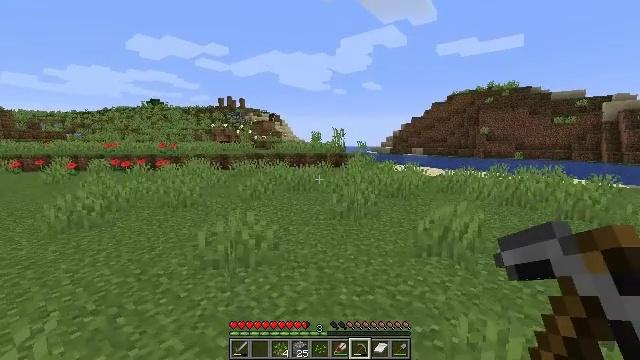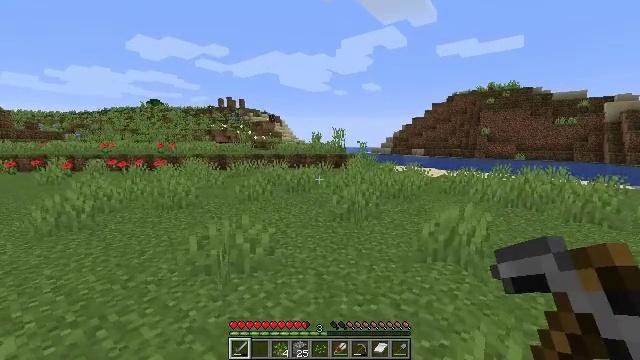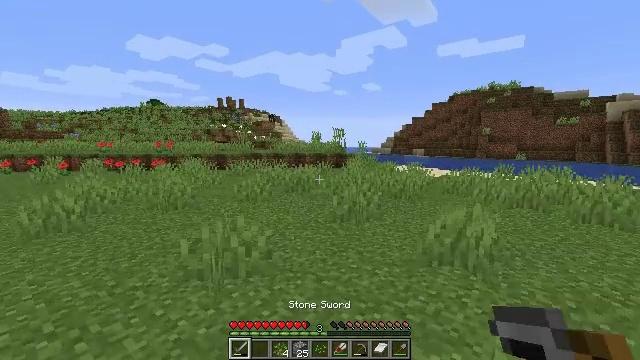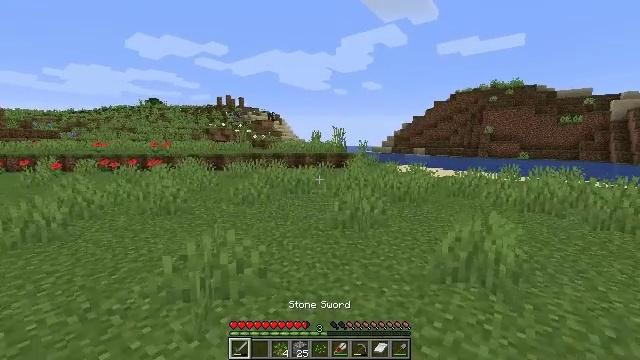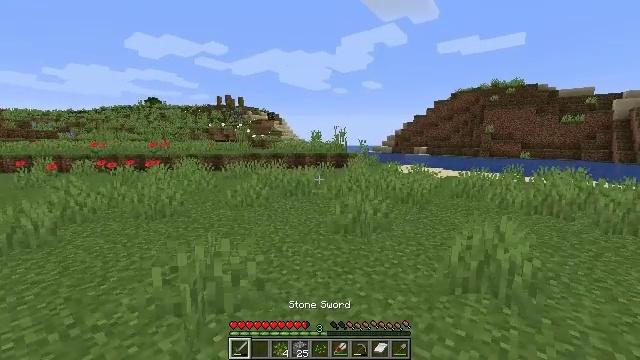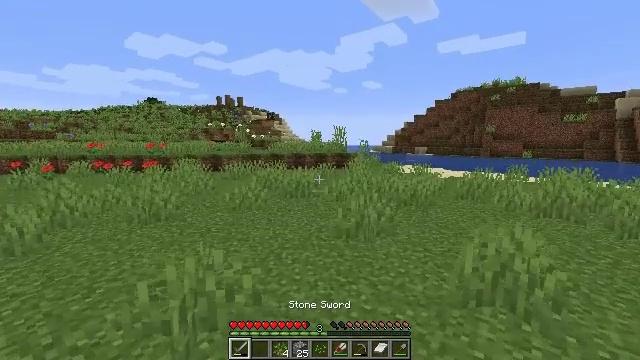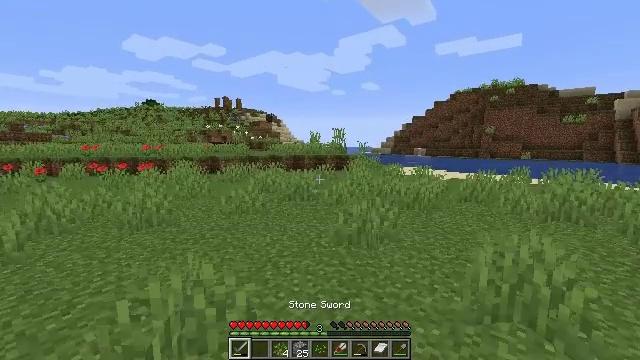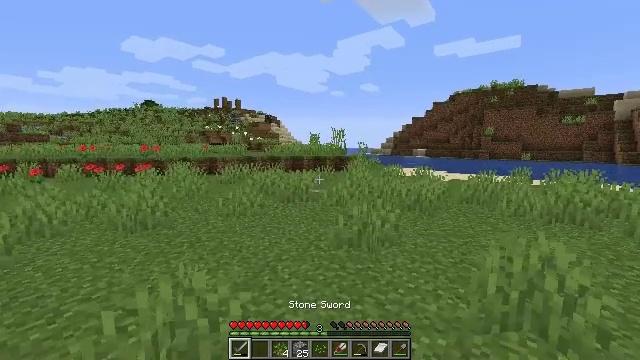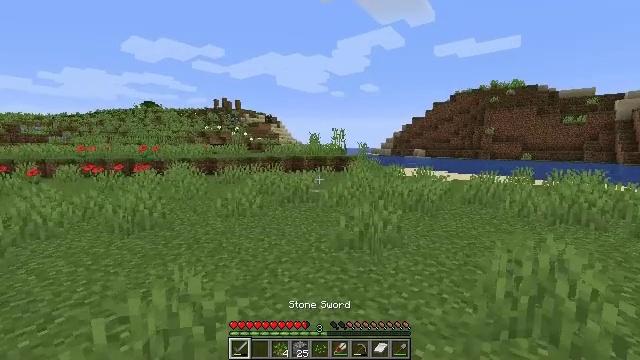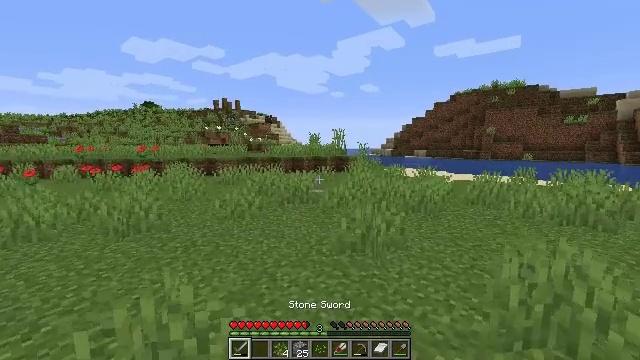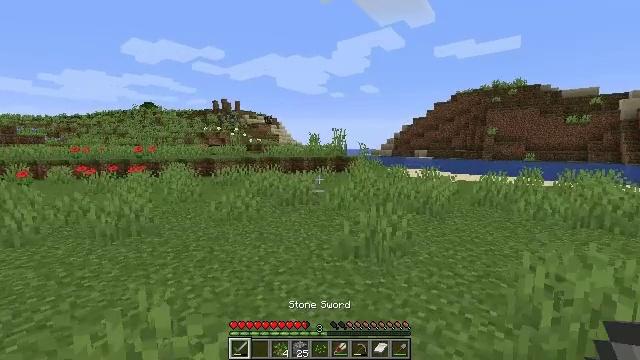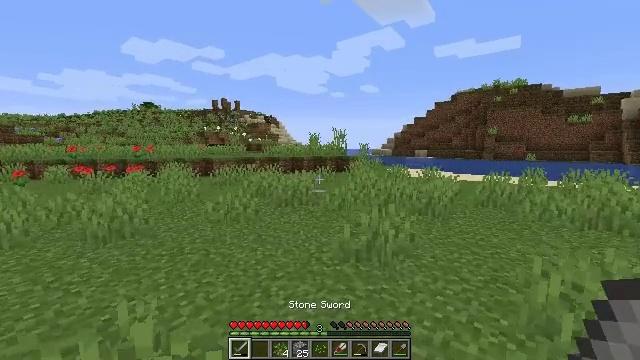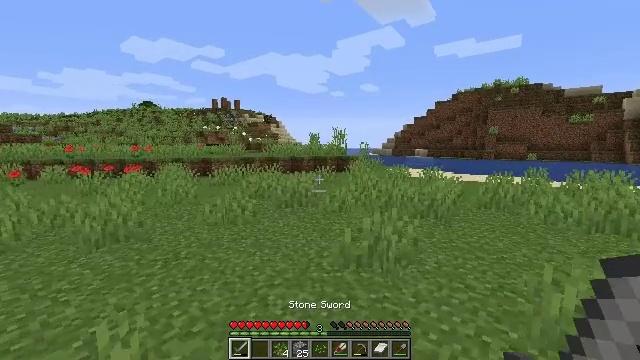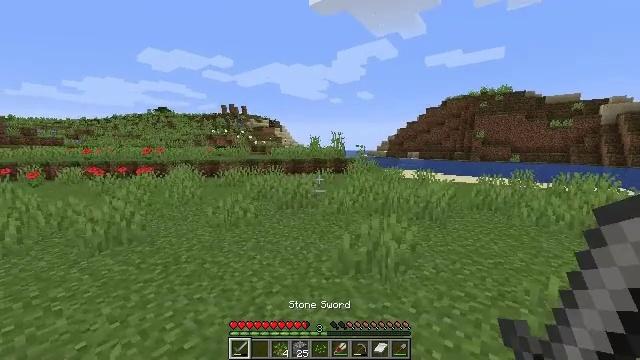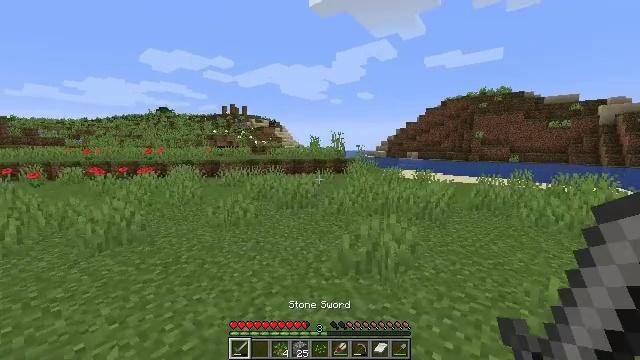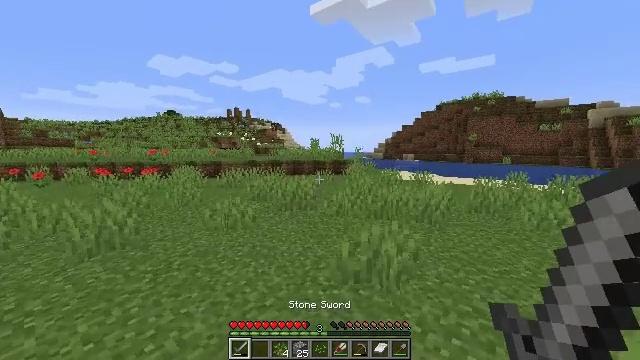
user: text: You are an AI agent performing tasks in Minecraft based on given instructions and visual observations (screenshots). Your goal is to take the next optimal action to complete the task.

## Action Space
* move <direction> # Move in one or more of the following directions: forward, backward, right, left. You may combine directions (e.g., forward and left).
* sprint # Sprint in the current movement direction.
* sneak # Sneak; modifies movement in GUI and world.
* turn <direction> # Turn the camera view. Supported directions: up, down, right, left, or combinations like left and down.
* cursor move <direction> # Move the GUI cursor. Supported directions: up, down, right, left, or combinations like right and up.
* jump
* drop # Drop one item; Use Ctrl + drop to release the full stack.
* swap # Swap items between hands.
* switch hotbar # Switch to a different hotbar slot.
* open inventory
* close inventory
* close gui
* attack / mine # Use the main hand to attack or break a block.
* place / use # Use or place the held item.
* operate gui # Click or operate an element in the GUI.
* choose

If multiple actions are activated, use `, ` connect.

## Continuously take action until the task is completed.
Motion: motion action
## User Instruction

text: Hunt a cod.
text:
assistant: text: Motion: move forward, switch to hotbar 1
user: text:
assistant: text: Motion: move forward, switch to hotbar 1
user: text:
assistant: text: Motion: move forward, switch to hotbar 1
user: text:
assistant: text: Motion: move forward, switch to hotbar 1
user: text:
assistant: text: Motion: move forward
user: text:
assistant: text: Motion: move forward
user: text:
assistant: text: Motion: no_op
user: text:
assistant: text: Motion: move forward
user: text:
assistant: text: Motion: move forward
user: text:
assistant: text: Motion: move forward
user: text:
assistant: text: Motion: no_op
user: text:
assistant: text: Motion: move forward
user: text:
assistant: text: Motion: move forward
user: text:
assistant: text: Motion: move forward
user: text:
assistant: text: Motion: move forward
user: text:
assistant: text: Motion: move forward
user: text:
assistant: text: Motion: move forward
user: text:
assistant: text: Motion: move forward
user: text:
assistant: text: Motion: move forward
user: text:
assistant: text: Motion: move forward
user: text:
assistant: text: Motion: move forward
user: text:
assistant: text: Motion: move forward
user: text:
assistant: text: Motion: move forward
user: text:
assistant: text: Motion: move forward
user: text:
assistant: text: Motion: move forward
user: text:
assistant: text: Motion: move forward
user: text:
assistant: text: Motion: move forward, jump
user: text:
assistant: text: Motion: move forward, jump
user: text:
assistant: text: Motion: move forward, jump
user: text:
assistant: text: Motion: move forward, jump